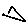
Label: triangle